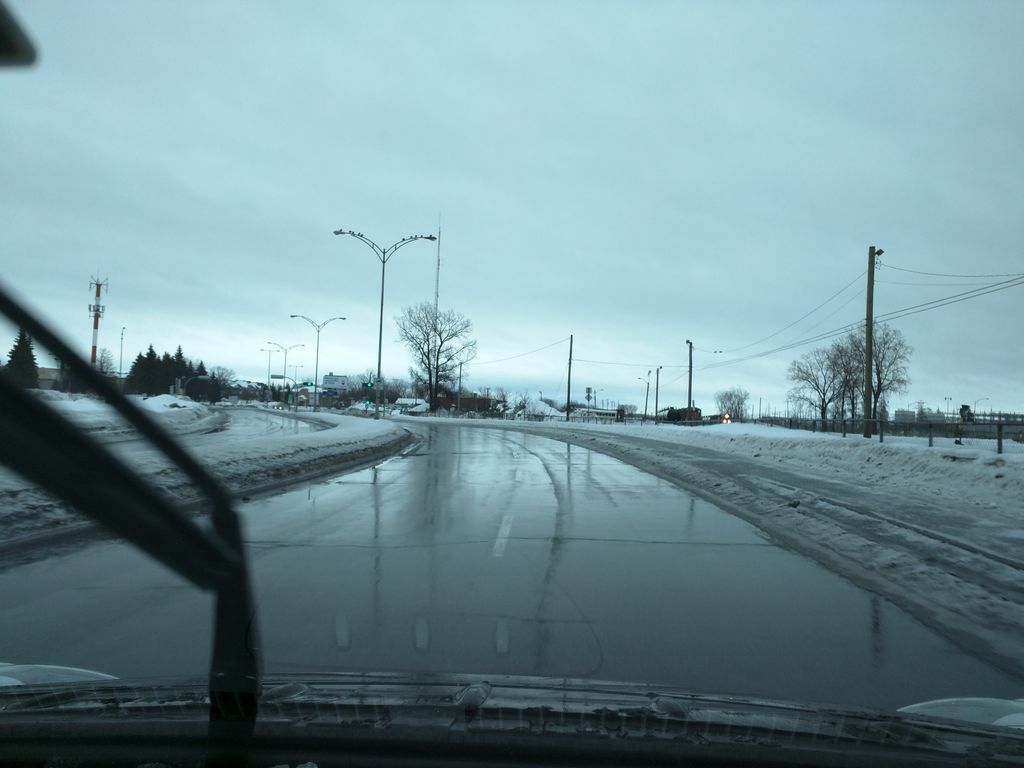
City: montreal